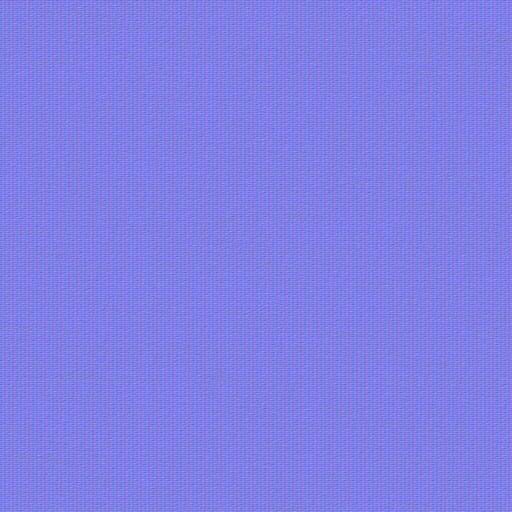
fabric rough